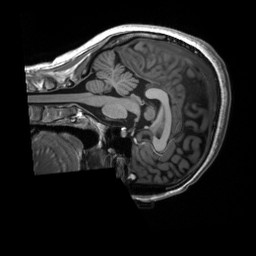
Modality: T1w
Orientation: sagittal
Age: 23
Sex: female
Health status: healthy
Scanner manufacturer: siemens
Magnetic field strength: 3 T
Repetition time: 2.53 s
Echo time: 0.00227 s